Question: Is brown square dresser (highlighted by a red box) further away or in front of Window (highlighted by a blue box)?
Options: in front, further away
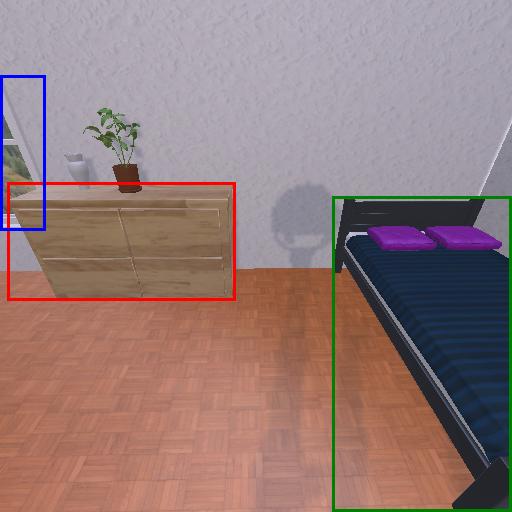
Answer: in front